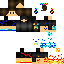
A male human skin with dark skin, wearing brown long hair dressed in a black tshirt and black pants, featuring a closed mouth.